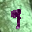
Label: 9